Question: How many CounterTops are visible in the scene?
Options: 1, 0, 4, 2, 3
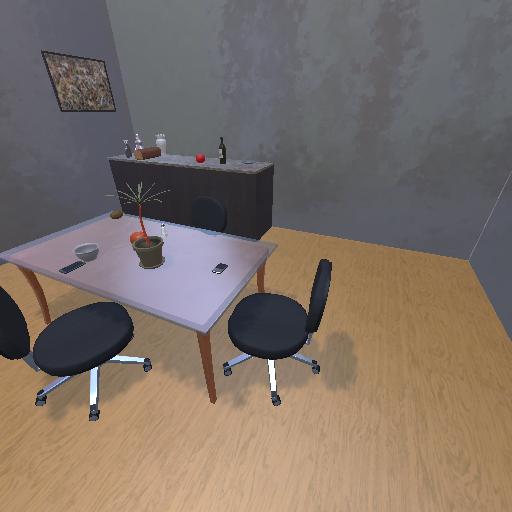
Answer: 1